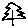
Label: tree